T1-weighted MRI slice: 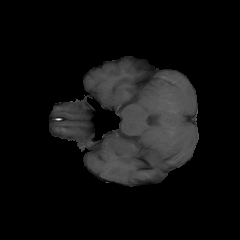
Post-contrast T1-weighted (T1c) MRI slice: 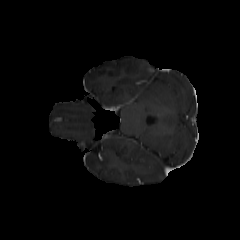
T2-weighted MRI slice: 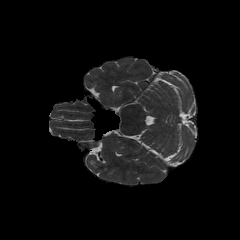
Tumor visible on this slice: no